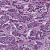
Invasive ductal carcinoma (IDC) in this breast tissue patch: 1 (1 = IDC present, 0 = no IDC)